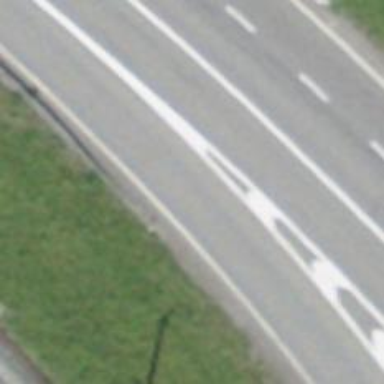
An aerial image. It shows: Tertiary road.